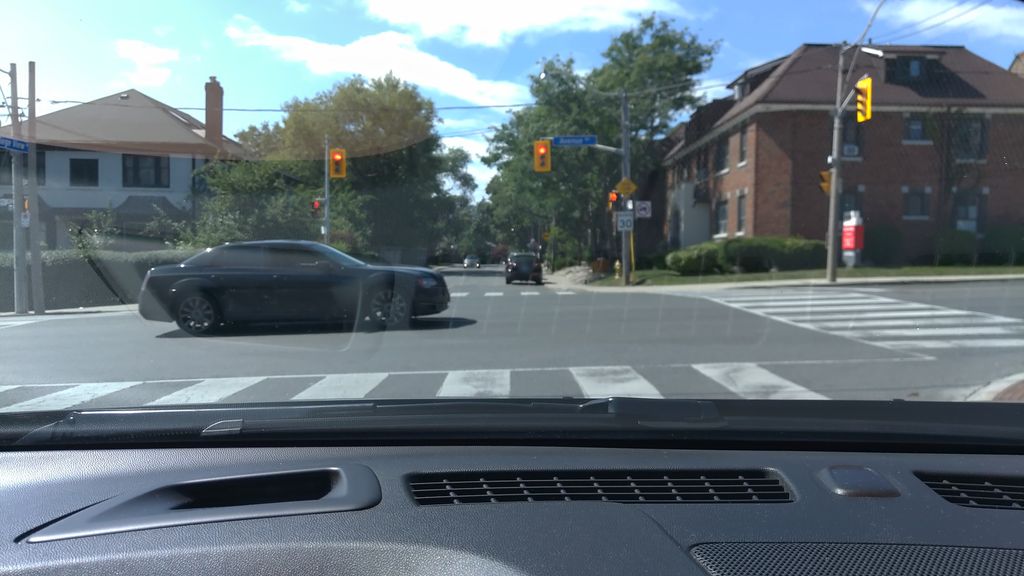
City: toronto